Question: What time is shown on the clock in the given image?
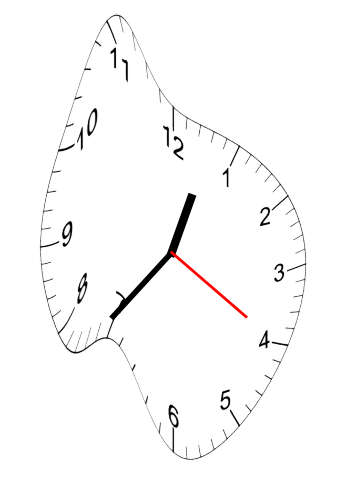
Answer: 12:36:20